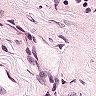
Metastatic tissue present: no